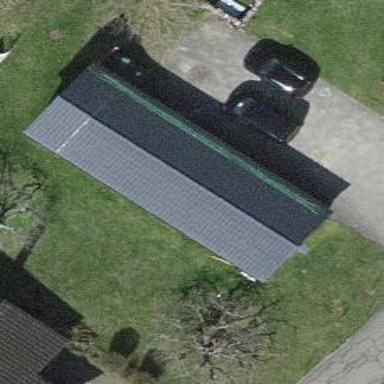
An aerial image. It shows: Garage.